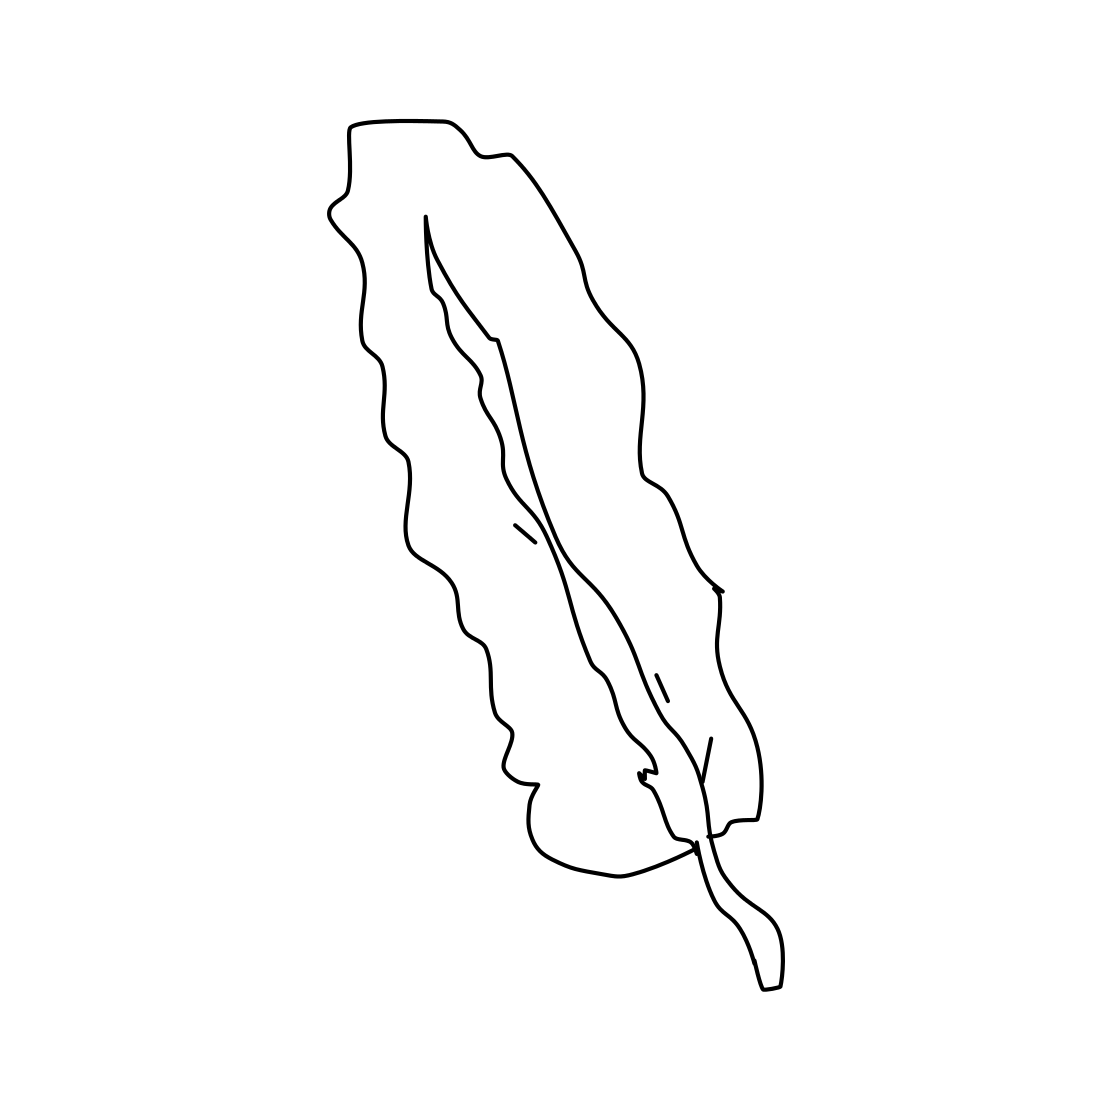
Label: feather